Question: I am working on a wordpress site.
I have these decorative titles that are constructed like this:
'''
<div class="decoration-left"> <div class="title"> <div class="decoration-right">
'''
.title has a h1 title inside.
.decoration-left, and .decoration-right, are empty divs, with a decorative background.
I need the title to be centered all the time.
I first tried to give all the three divs a 33.3% width, which worked nice on big screens, but as i reduce the window the title breaks into two lines, and it looks ugly. I need the title to have a constant width therefore. I dont want the text to be smaller.
Right now, i have the .title div with "width:auto" which works fine. however i need the left and right decorative divs to take each one, half of the remaining space in a responsive/fluid way.
attaching picture for better understunding.!

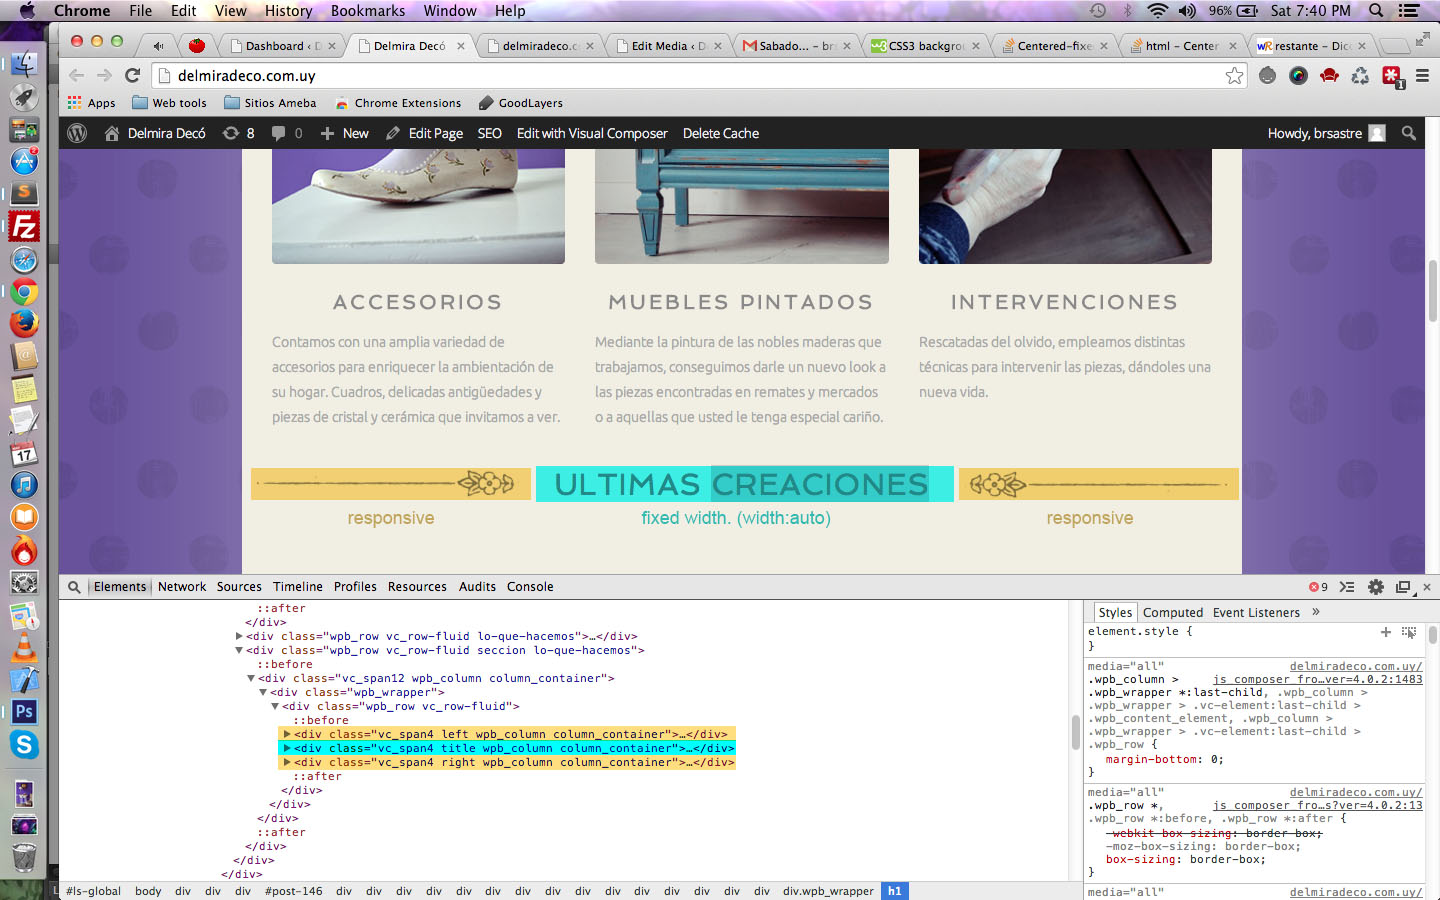
Answer: My guess is: put your DECORATIVE divs inside the TITLE div, and your TITLE div inside a WRAP div. Make the TITLE div with 'position: relative; display:inline-block; background:#fff;' the DECORATIVE ones with 'position:absolute; left:-50px;' and 'position:absolute; right:-50px;', and the WRAP with 'text-align:center; background:url(LINE IMAGE LINK) center repeat-x;'.
I know it's hard to understand, but I am mostly sure it will work that way. I'll try making it look better by coding some of it:
HTML:
'''
<div class="title-warpper">
<div class="title">
<div class="decoration-left"></div>
<span>YOUR TITLE HERE</span>
<div class="decoration-right"></div>
</div>
</div>
'''
CSS:
'''
div.title-wrapper {
background:url(LINE IMAGE LINK) center repeat-x;
text-align: center;
}
div.title {
position:relative;
background:#fff;
display:inline-block;
}
div.decoration-right{
position:absolute;
right:-25px;
background:url(DECORATION BG LINK);
width:25px;
height:25px;
}
div.decoration-left{
position:absolute;
left:-25px;
background:url(DECORATION BG LINK);
width:25px;
height:25px;
}
'''
I set the decoration divs for 25px, but use what you need. Just remember to adjust them and the left and right properties to fit your needs.